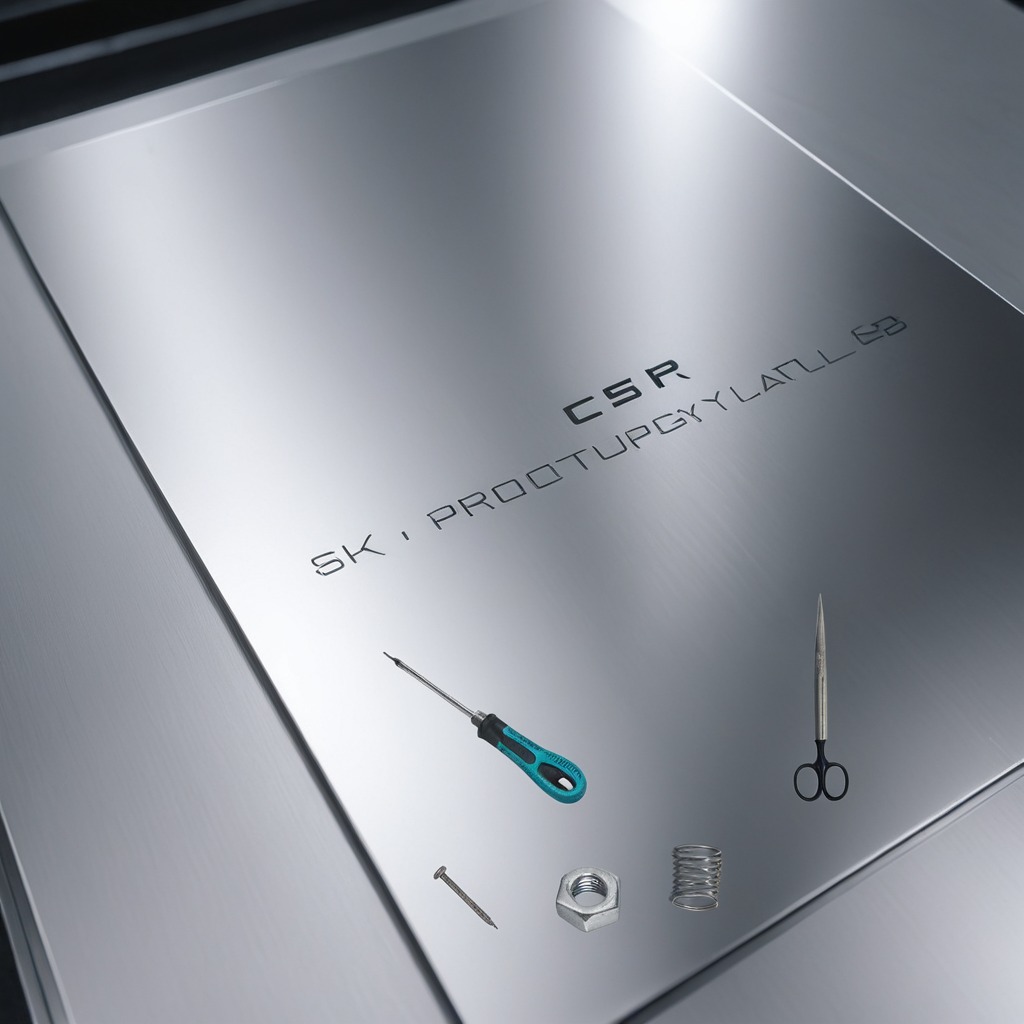
A coiled metal spring, a screwdriver, a metal nut, and a pair of scissors are lying on the stainless steel table in a high-end prototyping lab.